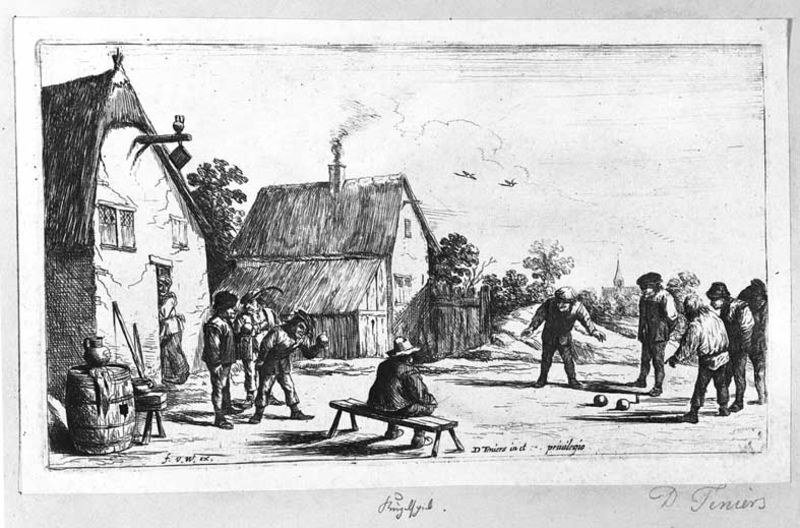
Titel: Boulespiel
Künstler: Anonym (17. Jh. NL)
Standort: Karlsruhe
Institution: Staatliche Kunsthalle Karlsruhe
Schlagwörter: chair, church, crowd, gathering, hat, men, people, stool, white, window, belt, bench, black, country, old, sit, sitting, talk, talking, print, perspective, pot, vase, feather, smoke, clouds, man, sky, tree, building, house, peasant, distance, houses, roof, roofs, tower, trees, village, grass, dwelling, drawing, paper, black and white, cap, bird, etching, hats, humor, illustration, sketch, birds, flying, pen, door, scene, fence, town, peasants, rural, city, haus, mann, männer, schwarz, weiss, ink, buildings, art, ground, watching, box, engraving, pencil, smog, hut, balls, lines, cabin, farm, farmer, home, cottage, leisure, play, stripes, chimney, dutch, genre, spire, steeple, holland, kids, playing, farmers, bank, pointing, china, vogel, goya, pottery, doorway, jug, pitcher, standing, beer, drinking, ball, photograph, zeichnung, boys, dust, barn, bowl, point, tool, tools, straw, sign, countryside, inn, recreation, dorf, david, barrel, game, chimmney, plane, rauch, players, vögel, cottages, bauern, gather, schwarz weiß, radierung, bleistift, bucket, homes, jar, games, barrell, boule, tre, elder, teniers, watchers, fun, tavern, signed, pub, bule, crosshatch, bullet, villagers, paesant, tinuirs, simplicity, d finurs, meet, splaying, sitting man, fass, strohdach, hou, schornstein, vilage, bullets, rood, bocce, bowling, contest, thatch roof, bocci, thatch, jeux de boules, teners, thatched, boccia, tiniers, bocchia, boules, bowles, lawn bowling, bocce ball, country life, dwellings, blace, plaly, betting